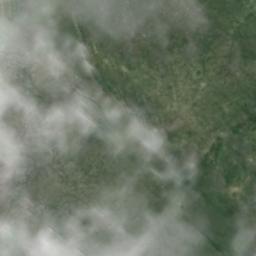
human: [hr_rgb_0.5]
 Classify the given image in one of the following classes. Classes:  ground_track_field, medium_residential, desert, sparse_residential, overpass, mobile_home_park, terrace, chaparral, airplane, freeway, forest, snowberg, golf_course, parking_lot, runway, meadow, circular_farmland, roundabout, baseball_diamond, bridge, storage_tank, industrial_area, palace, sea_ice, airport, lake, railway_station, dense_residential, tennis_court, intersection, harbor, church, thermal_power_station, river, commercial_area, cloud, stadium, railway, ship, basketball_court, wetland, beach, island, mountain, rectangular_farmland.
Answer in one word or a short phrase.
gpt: cloud